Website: home-depot
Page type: billing-address
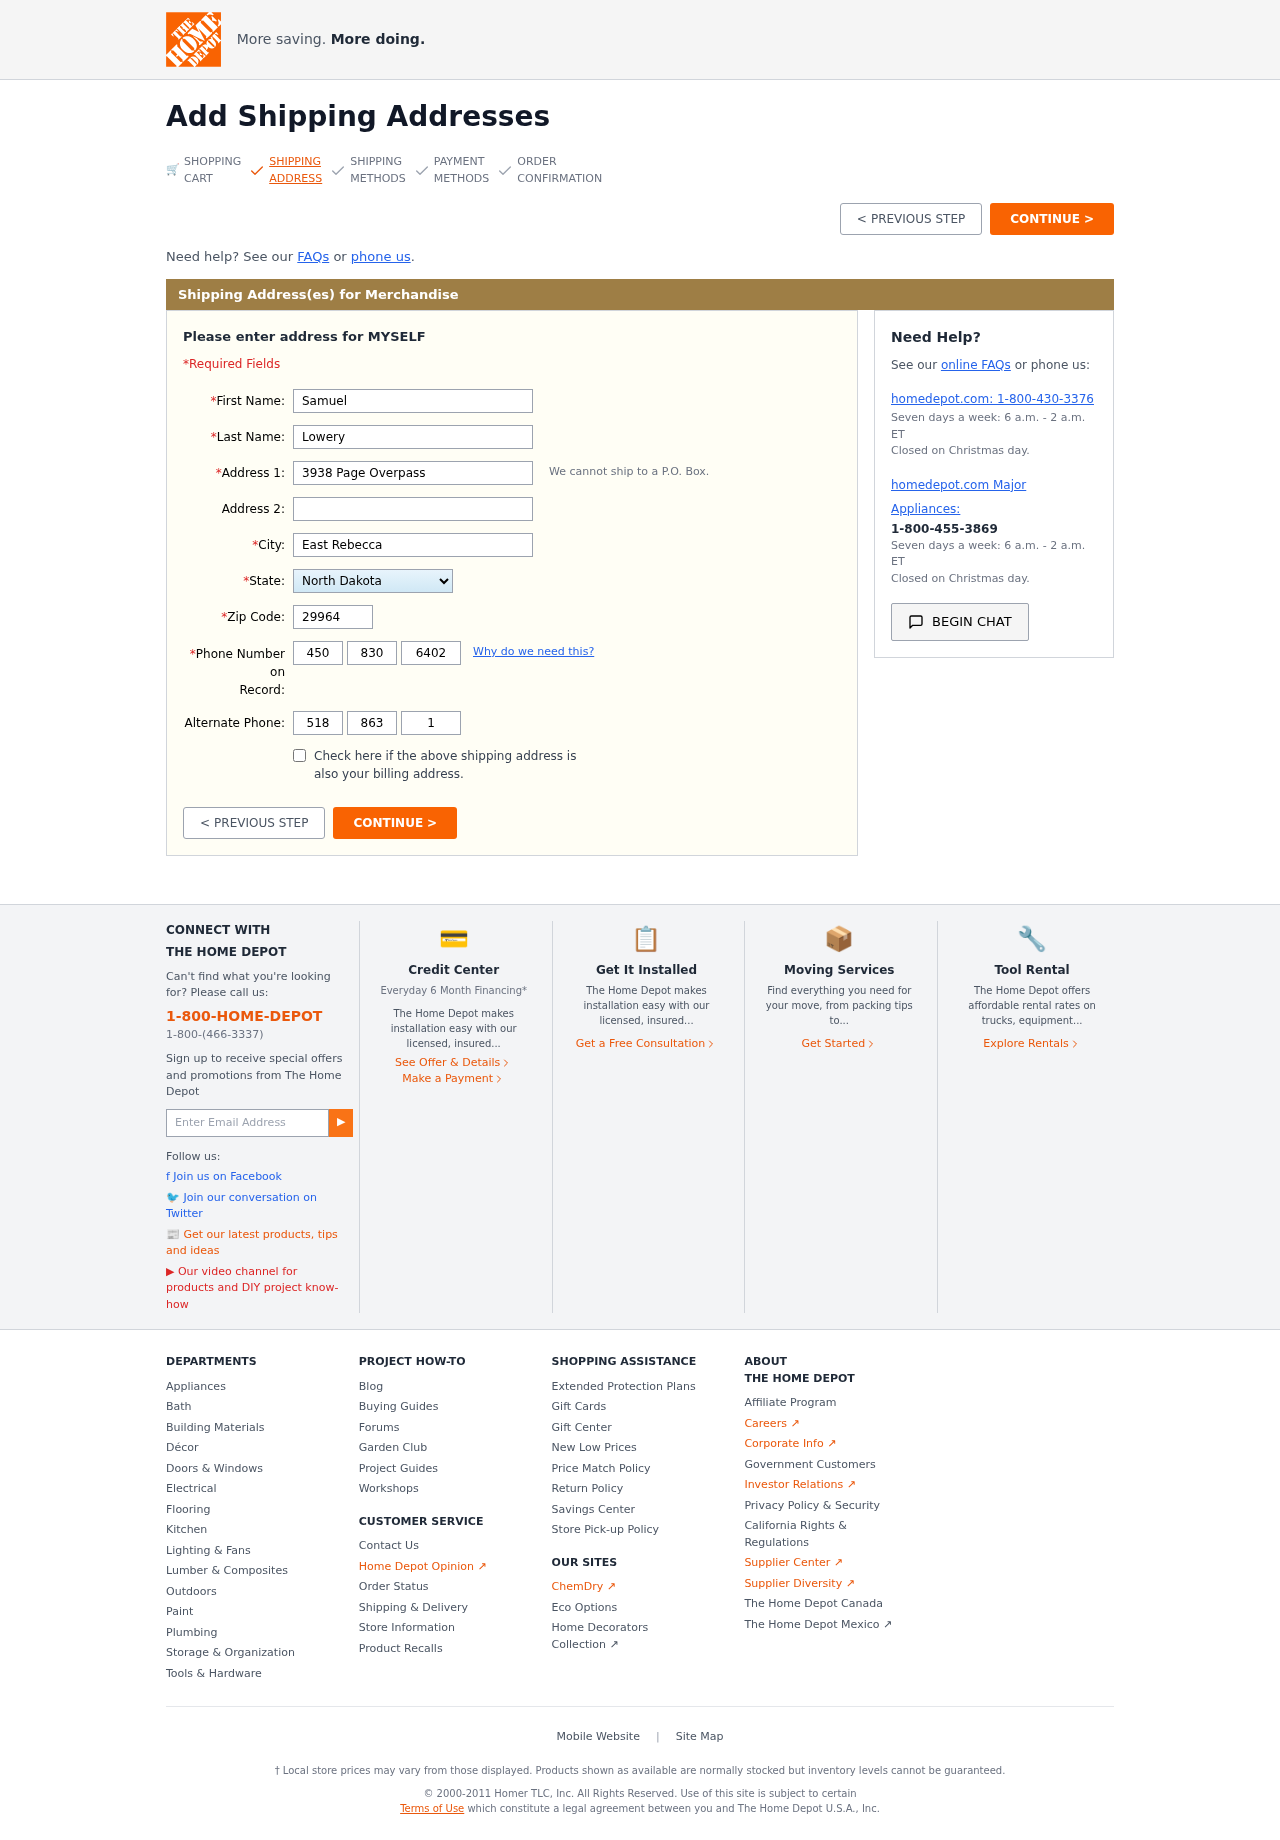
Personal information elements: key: PII_STATE
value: North Dakota
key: PII_FIRSTNAME
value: Samuel
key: PII_LASTNAME
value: Lowery
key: PII_STREET
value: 3938 Page Overpass
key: PII_CITY
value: East Rebecca
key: PII_POSTCODE
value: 29964
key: PII_PHONE_AREA
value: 450
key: PII_PHONE_PREFIX
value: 830
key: PII_PHONE_LINE
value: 6402
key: PII_PHONE_ALT_AREA
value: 518
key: PII_PHONE_ALT_PREFIX
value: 863
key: PII_PHONE_ALT_LINE
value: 1825